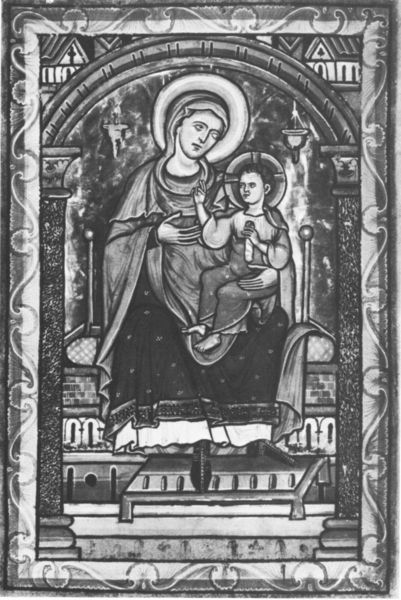
Titel: Westminster Psalter
Standort: Herstellungsort: Westminster (EU - GB); Herstellungsort: St. Albans (EU - GB)
Institution: London, British Library
Schlagwörter: hand, umhang, glas, stuhl, säulen, zeichnung, haus, bild, kirche, mantel, kind, mutter, liebe, bogen, rundbogen, thron, tafel, socke, schoß, foto, fuss, glaube, kloster, schwarzweiß, fußbank, heiligenschein, christus, jesus, segnen, muscheln, maria, christentum, glorie, größenverhältnis, chirstus, fenstermalerei, hiligenschein, svchoß, segenszeichen